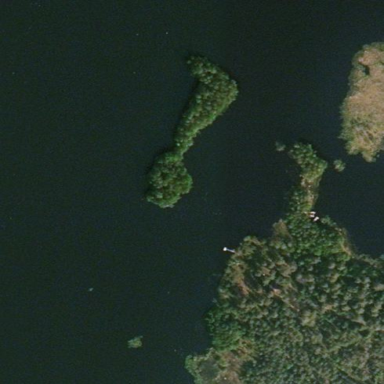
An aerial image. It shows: Islet covered with woodland.